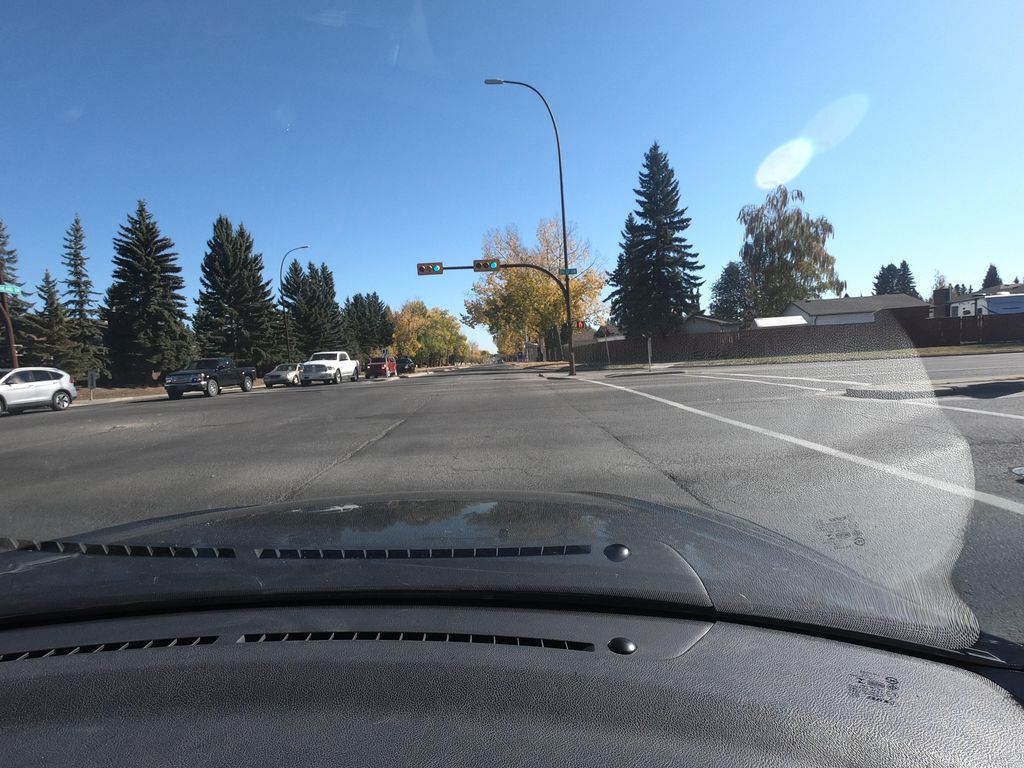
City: calgary